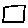
Label: square